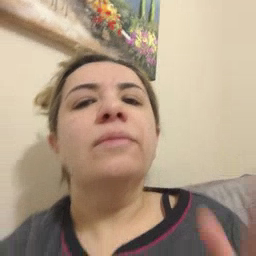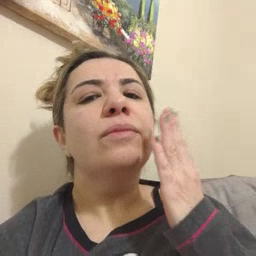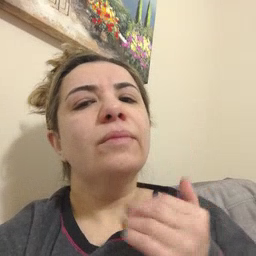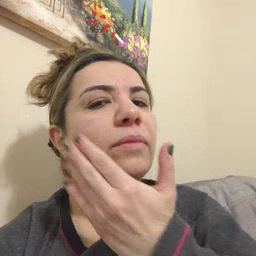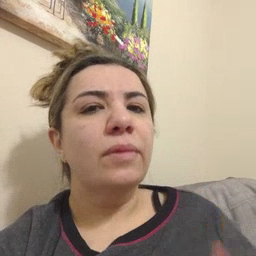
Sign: napkin